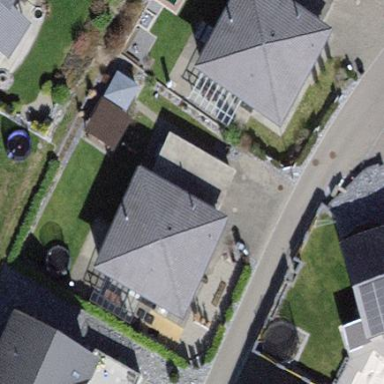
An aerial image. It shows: House with pyramidal roof shape.